Question: I develop an Eclipse plug-in which works on projects with certain facets. These projects are expected to have the validation builder enabled. However, when validation runs on XML files the XML validator complains about
> No grammar constraints (DTD or XML Schema) referenced in the document.
which really isn't an issue in my situation, as I will implement a different validator for them.
I noticed that there is a global workspace preference which controls the defaults for the XML validator: Preferences -> Validation -> XML Validator -> Settings. My idea would be to contribute my project facet as an item for the default exclusion group, but I have no idea how to do that.
Any other suggestion on how to prevent XML validation from running on projects with a certain facet is of course welcome.

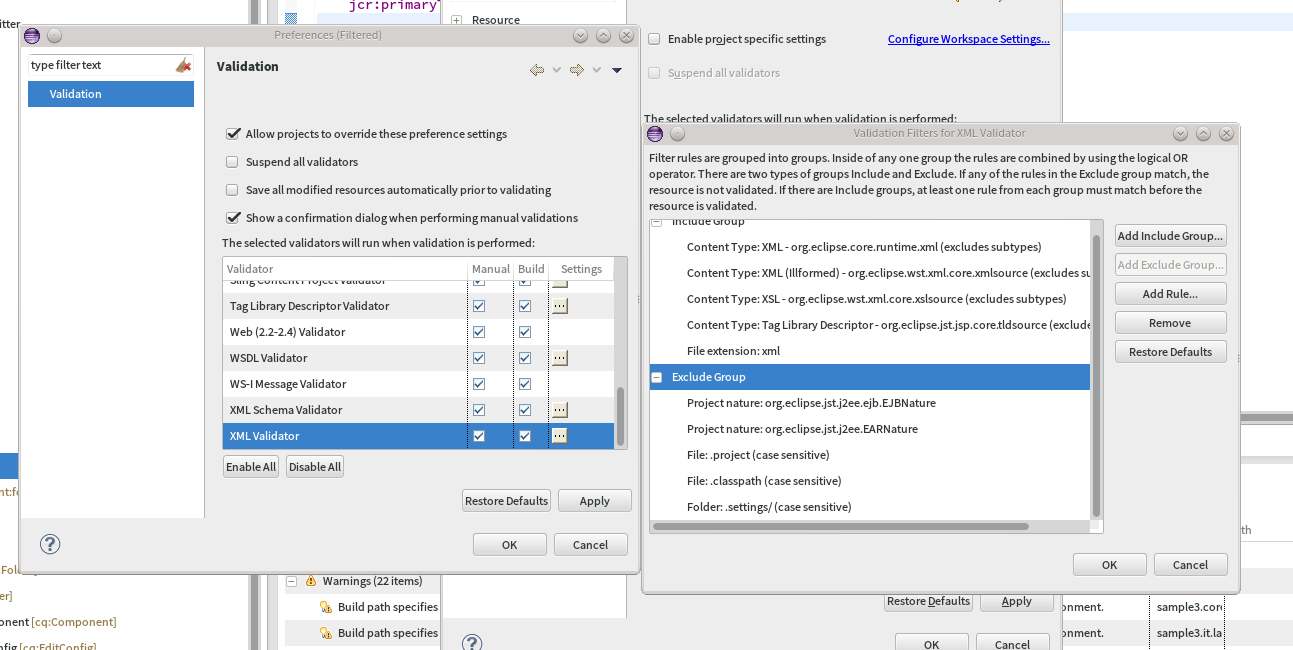
Answer: The extension point is 'org.eclipse.wst.validation.exclude', and is used as:
'''
<extension point="org.eclipse.wst.validation.exclude">
<validator id="org.eclipse.wst.xml.core.xml">
<exclude>
<rules>
<facet id="my.facet"/>
</rules>
</exclude>
</validator>
</extension>
'''